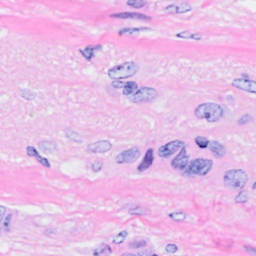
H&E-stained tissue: Breast